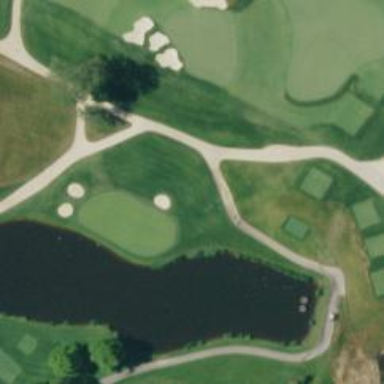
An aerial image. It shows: Service road designated as golf cart path.